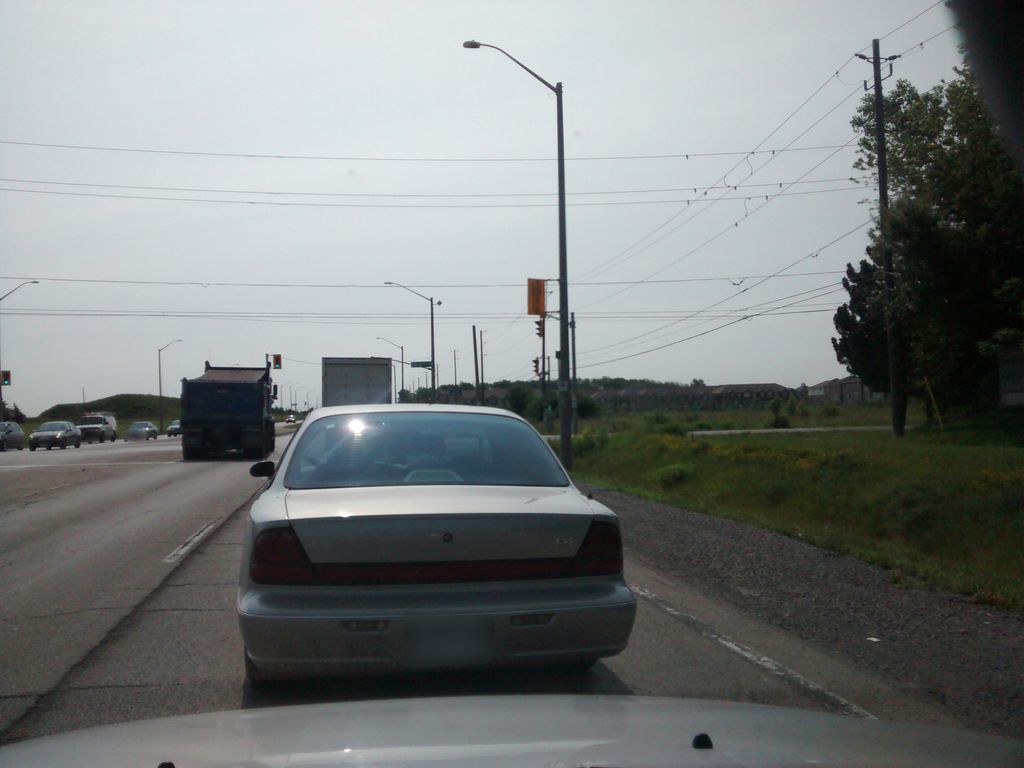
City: hamilton